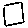
Label: square